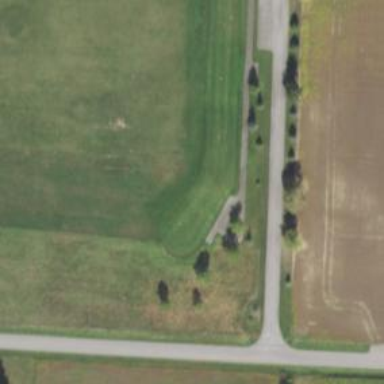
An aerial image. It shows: Path designated for golf carts.